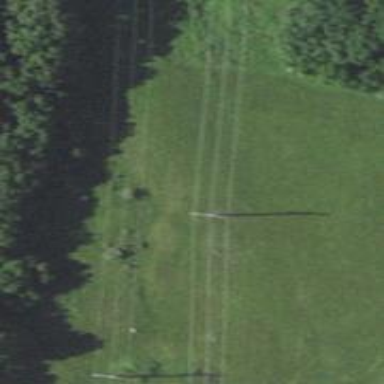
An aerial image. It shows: H-frame designed tower for power lines.